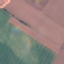
Label: AnnualCrop